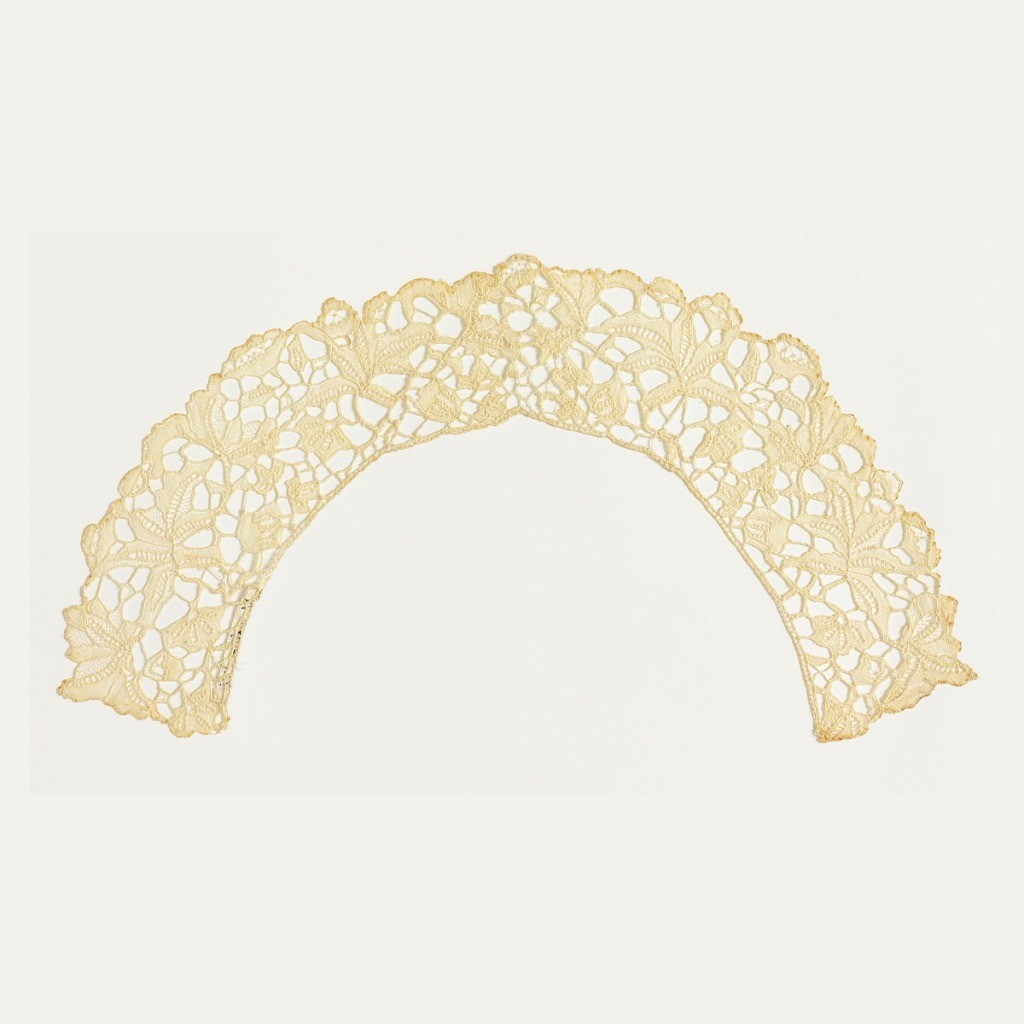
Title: Collar
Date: late 19th century
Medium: linen Technique: needle lace
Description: Collar in a design of flowers and leaves.